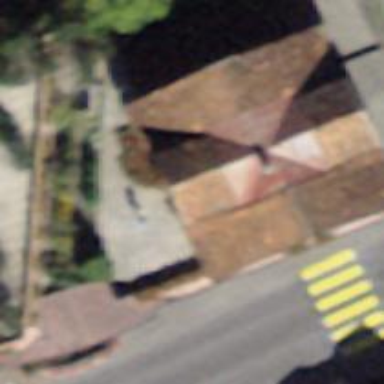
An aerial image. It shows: Restaurant.